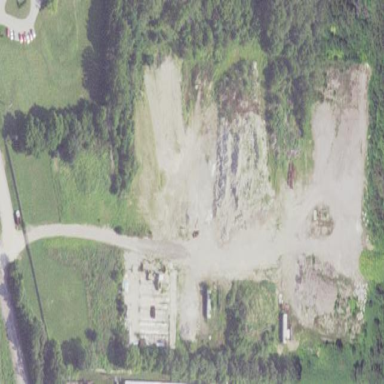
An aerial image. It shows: Quarry area.